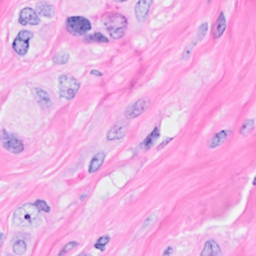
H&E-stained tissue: Breast